Question: I try to activate a timer at the first detection on falling edge of hardware interrupt detection and to deactivate the timer after 8 runs. But when I stop the timer, the hardware interrupt triggers again and starts the timer immediately.
In the image you can ignore the blue signal. The purple signal is timer1 toggling the pin. Green is hardware interrupt toggling the pin.
All it has to do is trigger at the first falling edge, then toggling a pin in a period of time.
My question is: why does hardware interrupts trigger twice?

'''
#define F_CPU 16000000UL
#include <avr/io.h>
#include <util/delay.h>
#include <avr/interrupt.h>
volatile int cnt = 0;
uint8_t data[8];
int main(void)
{
// TIMER 1
DDRB |= (1 << PORTB0); // Set LED as output
DDRB |= (1 << PORTB1); // Set LED as output
DDRB |= (1 << PORTB2); // Set LED as output
DDRD &= ~(1 << PORTD2); // Set LED as INPUT
PORTD |= (1 << PORTD2); // PULLUP resistor
TCCR1B |= (1 << WGM12); // Configure timer 1 for CTC mode
TIMSK1 &= ~(1 << OCIE1A); // Disable CTC interrupt
//TIMSK1 |= (1 << OCIE1A); // Enable CTC interrupt
OCR1A = 1200; // Set CTC compare value to 15873Hz at 16MHz AVR clock, with a prescaler of 1
//TCNT0 = 0;
TCCR1B |= ((1 << CS10)); // Start timer at Fcpu/1
// Interrupt
EICRA |= (1 << ISC01) | (1 << ISC11); //ENABLE INT0 and INT1 ON falling EDGE
EIMSK |= (1 << INT0); //ENABLE INT0
EIMSK |= (1 << INT1); //ENABLE INT0
sei(); // Enable global interrupts
while (1)
{
}
}
ISR(TIMER1_COMPA_vect)
{
cnt = cnt + 1;
PORTB ^= (1 << PORTB0); // D8
if (cnt > 7)
{
TIMSK1 &= ~(1 << OCIE1A); // stop CTC interrupt
EIMSK |= (1 << INT0); //Enable INT0
EIMSK |= (1 << INT1); //Enable INT0
return;
}
}
ISR(INT0_vect) //External interrupt_zero ISR
{
EIMSK &= ~(1 << INT0); //Disable INT0
PORTB ^= (1 << PORTB2); // Toggle the LED
TCNT1 = 0;
cnt = 0;
TIMSK1 |= (1 << OCIE1A); // Enable CTC interrupt
}
ISR(INT1_vect) //External interrupt_zero ISR
{
PORTB ^= (1 << PORTB2); // Toggle the LED
EIMSK &= ~(1 << INT1); //Disable INT0
TCNT1 = 0;
cnt = 0;
TIMSK1 |= (1 << OCIE1A); // Enable CTC interrupt
}
'''
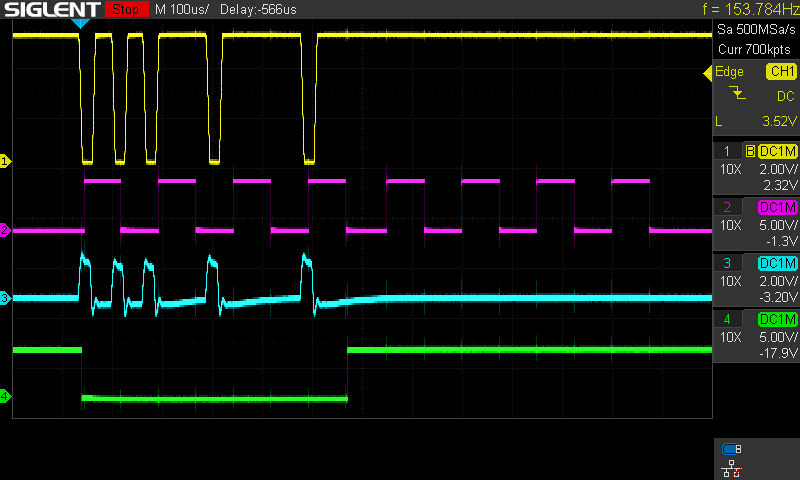
Answer: The falling edge sets the interrupt flag even if you disable it. This is called a "pending" interrupt. As soon as the interrupt is enabled, its service routine is called (given that all other enabling conditions are met).
You need to clear this pending flag before you enable the interrupt.